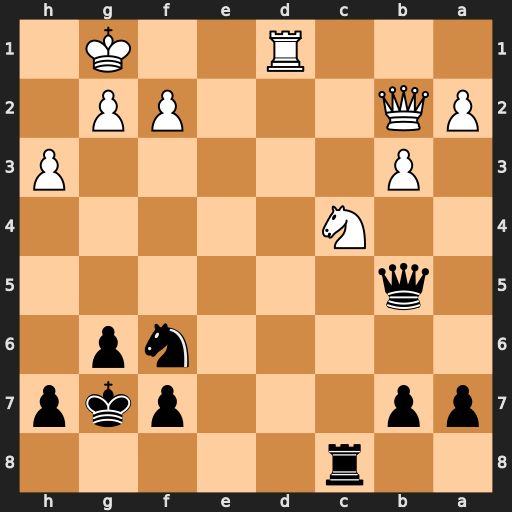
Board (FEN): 2r5/pp3pkp/5np1/1q6/2N5/1P5P/PQ3PP1/3R2K1
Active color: b
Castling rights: -
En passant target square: -
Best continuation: Rxc4 Rd6 Rf4